Chest X-ray:
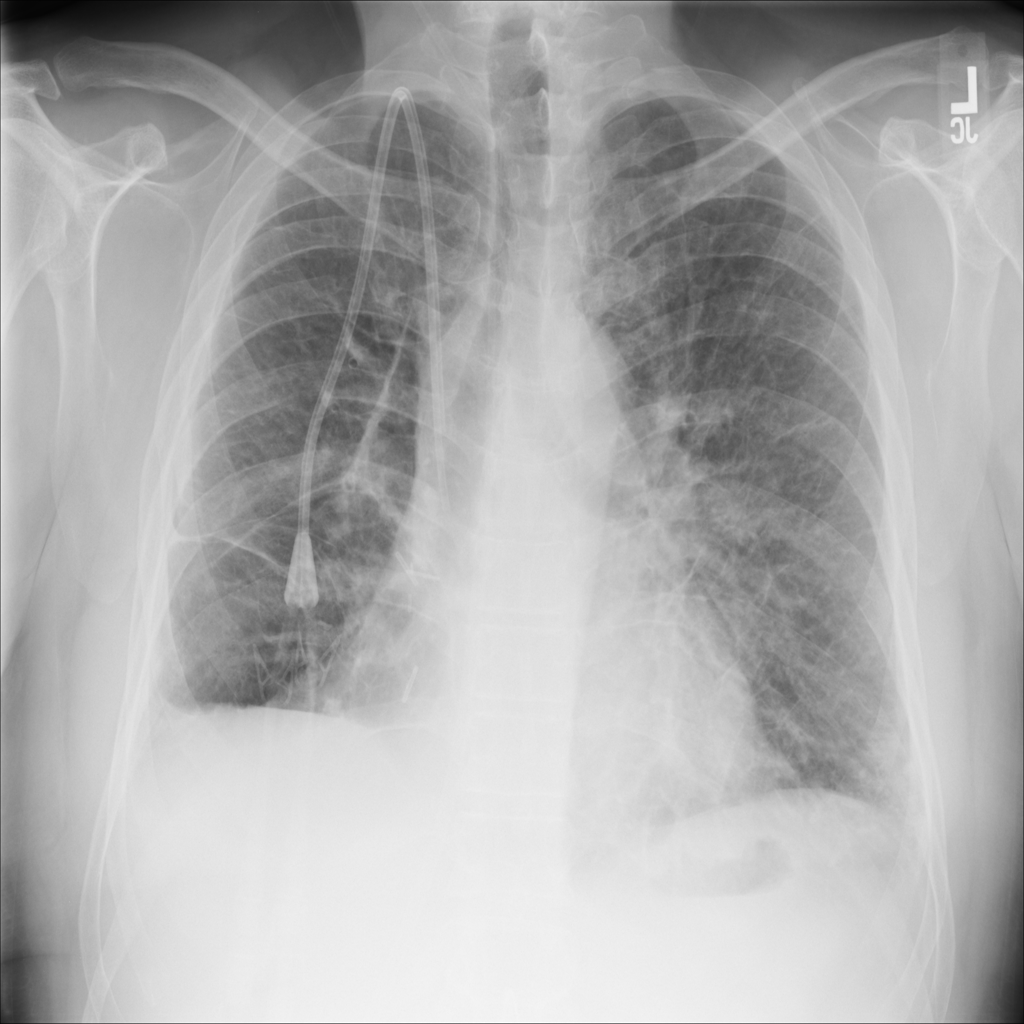
Findings: Effusion
No abnormal finding: no